Chest X-ray. View position: PA
Patient age: 58
Patient sex: M
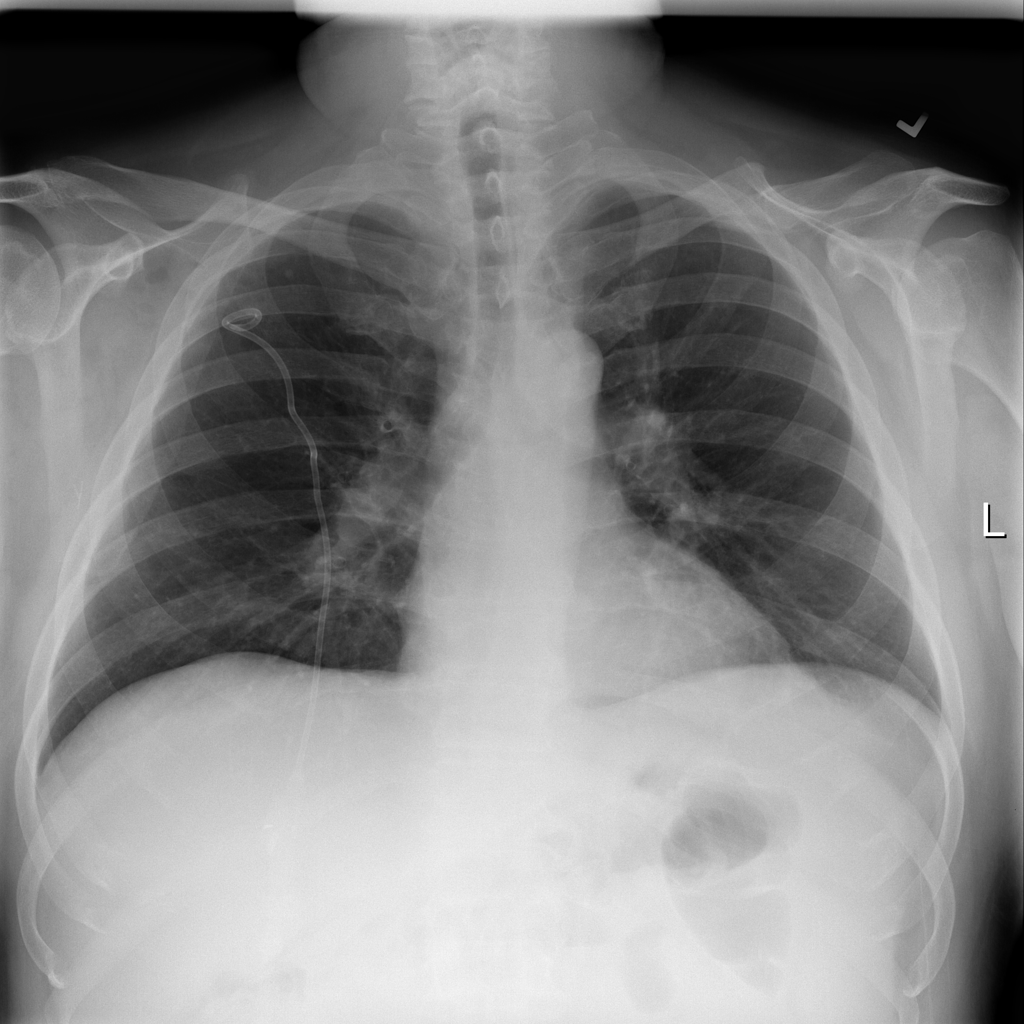
Finding: Pneumothorax